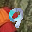
Label: 9